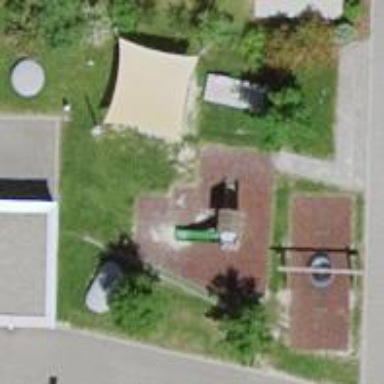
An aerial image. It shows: Playground area for leisure land.